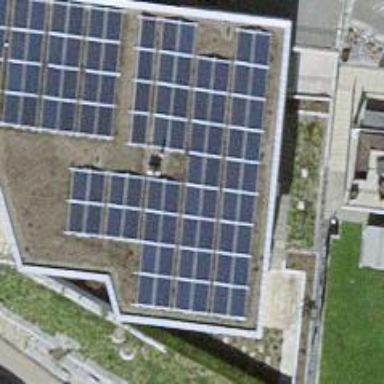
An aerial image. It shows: Solar power generator.